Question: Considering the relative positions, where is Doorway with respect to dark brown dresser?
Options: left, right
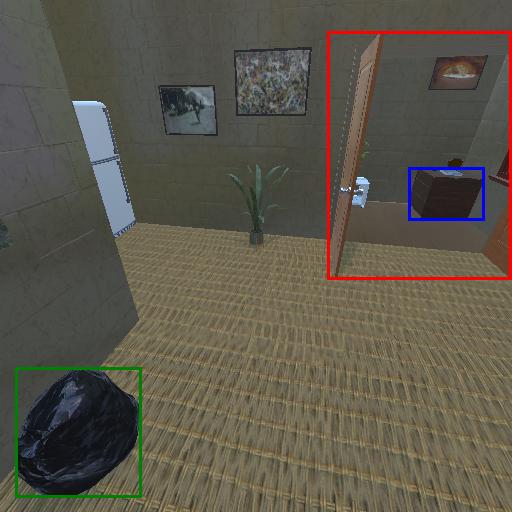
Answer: left